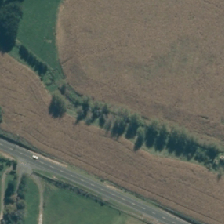
Land cover: shortrotation_cropland